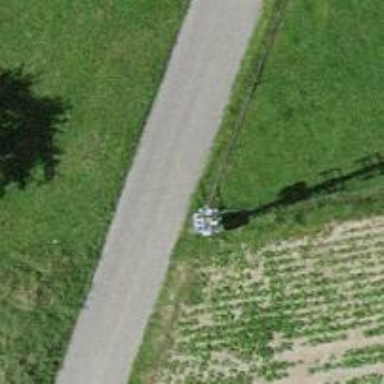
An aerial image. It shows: Power pole.